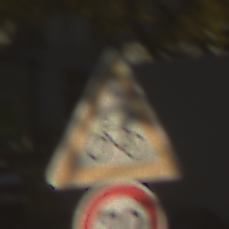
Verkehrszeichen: RadverkehrRechts
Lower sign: Geschwindigkeit70
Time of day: SunriseSunset
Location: Outdoor (Urban)
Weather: PartlyCloudy
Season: Autumn
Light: Natural